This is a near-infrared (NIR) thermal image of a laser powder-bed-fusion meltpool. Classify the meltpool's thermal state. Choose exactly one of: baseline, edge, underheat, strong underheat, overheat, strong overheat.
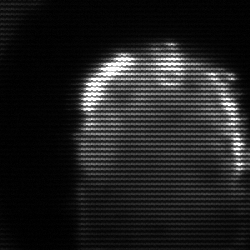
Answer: baseline